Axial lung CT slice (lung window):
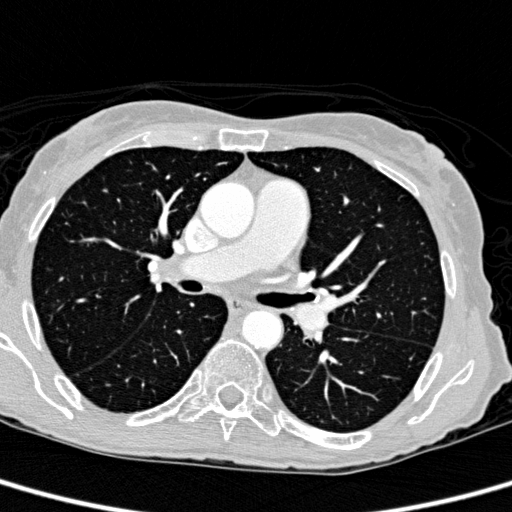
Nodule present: no